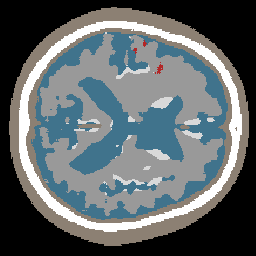
Label: lesion